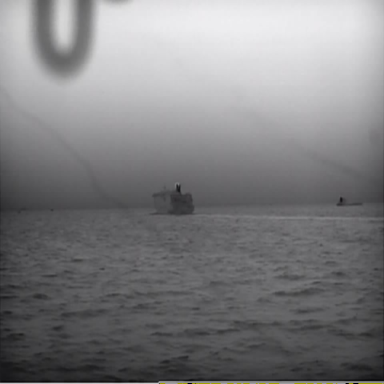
There are two objects shown in the infrared image, including a container_ship, and a liner.